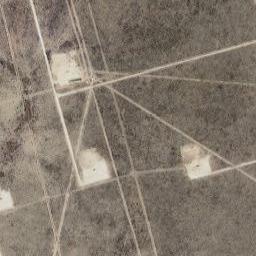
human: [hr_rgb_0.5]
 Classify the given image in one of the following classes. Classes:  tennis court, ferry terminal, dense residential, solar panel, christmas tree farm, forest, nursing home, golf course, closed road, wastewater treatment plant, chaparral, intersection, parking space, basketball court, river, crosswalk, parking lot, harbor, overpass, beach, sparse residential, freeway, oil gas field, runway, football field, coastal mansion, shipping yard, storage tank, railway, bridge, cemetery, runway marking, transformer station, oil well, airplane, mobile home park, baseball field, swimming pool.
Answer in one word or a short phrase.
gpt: oil gas field